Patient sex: M
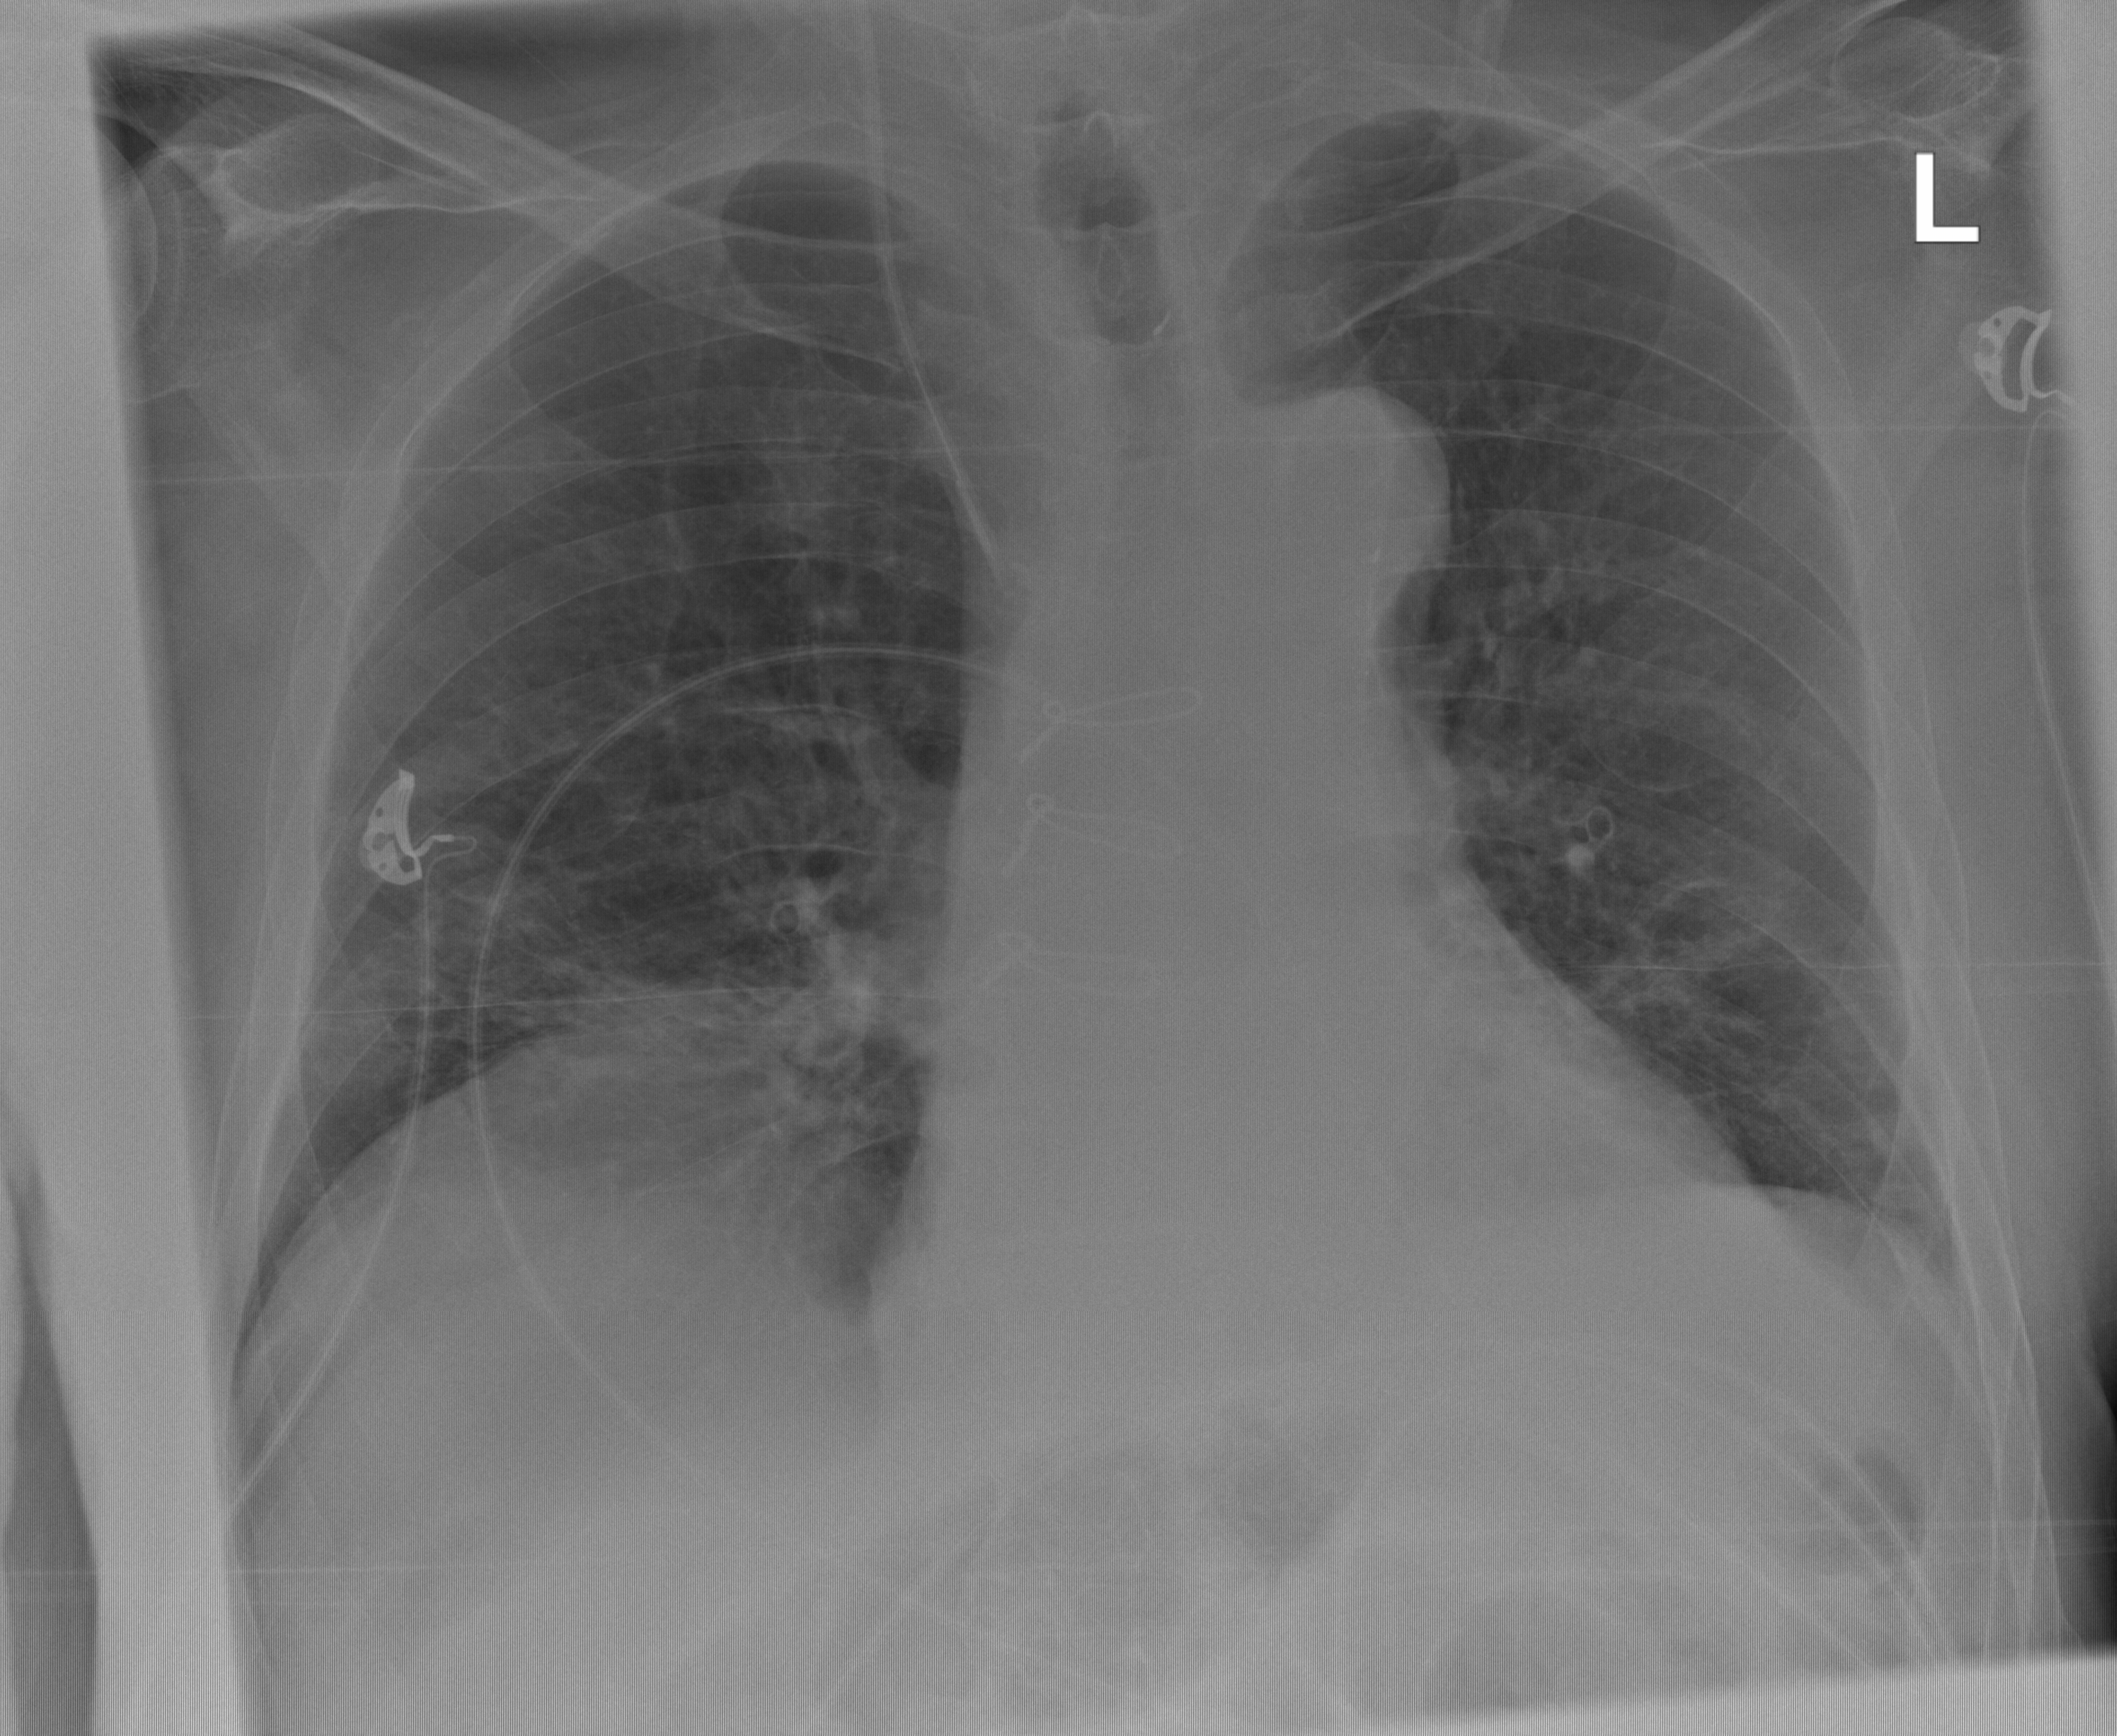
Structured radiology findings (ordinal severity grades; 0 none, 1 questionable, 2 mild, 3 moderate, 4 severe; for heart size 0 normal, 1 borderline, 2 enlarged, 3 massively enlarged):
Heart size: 0
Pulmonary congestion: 0
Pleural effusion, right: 0
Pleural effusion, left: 0
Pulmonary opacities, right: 0
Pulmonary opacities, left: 0
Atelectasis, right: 2
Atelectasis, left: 0